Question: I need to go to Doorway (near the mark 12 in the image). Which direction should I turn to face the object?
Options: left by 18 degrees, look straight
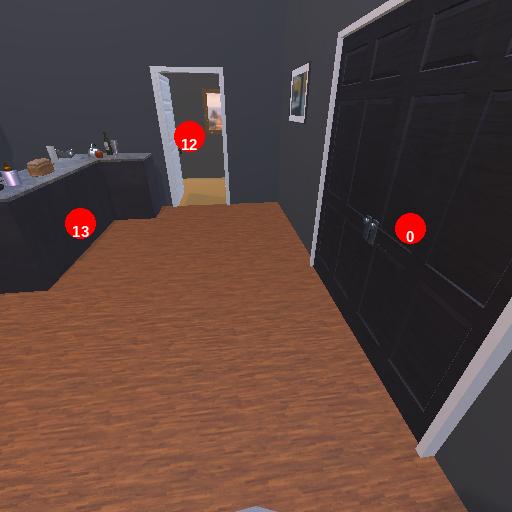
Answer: left by 18 degrees